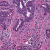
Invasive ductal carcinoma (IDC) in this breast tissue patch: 1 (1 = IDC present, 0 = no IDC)